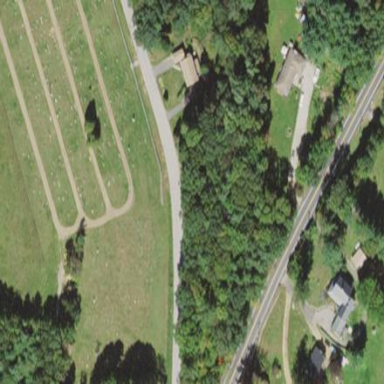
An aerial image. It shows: Private cemetery with the landuse designated as cemetery.